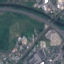
Land use / land cover: Highway